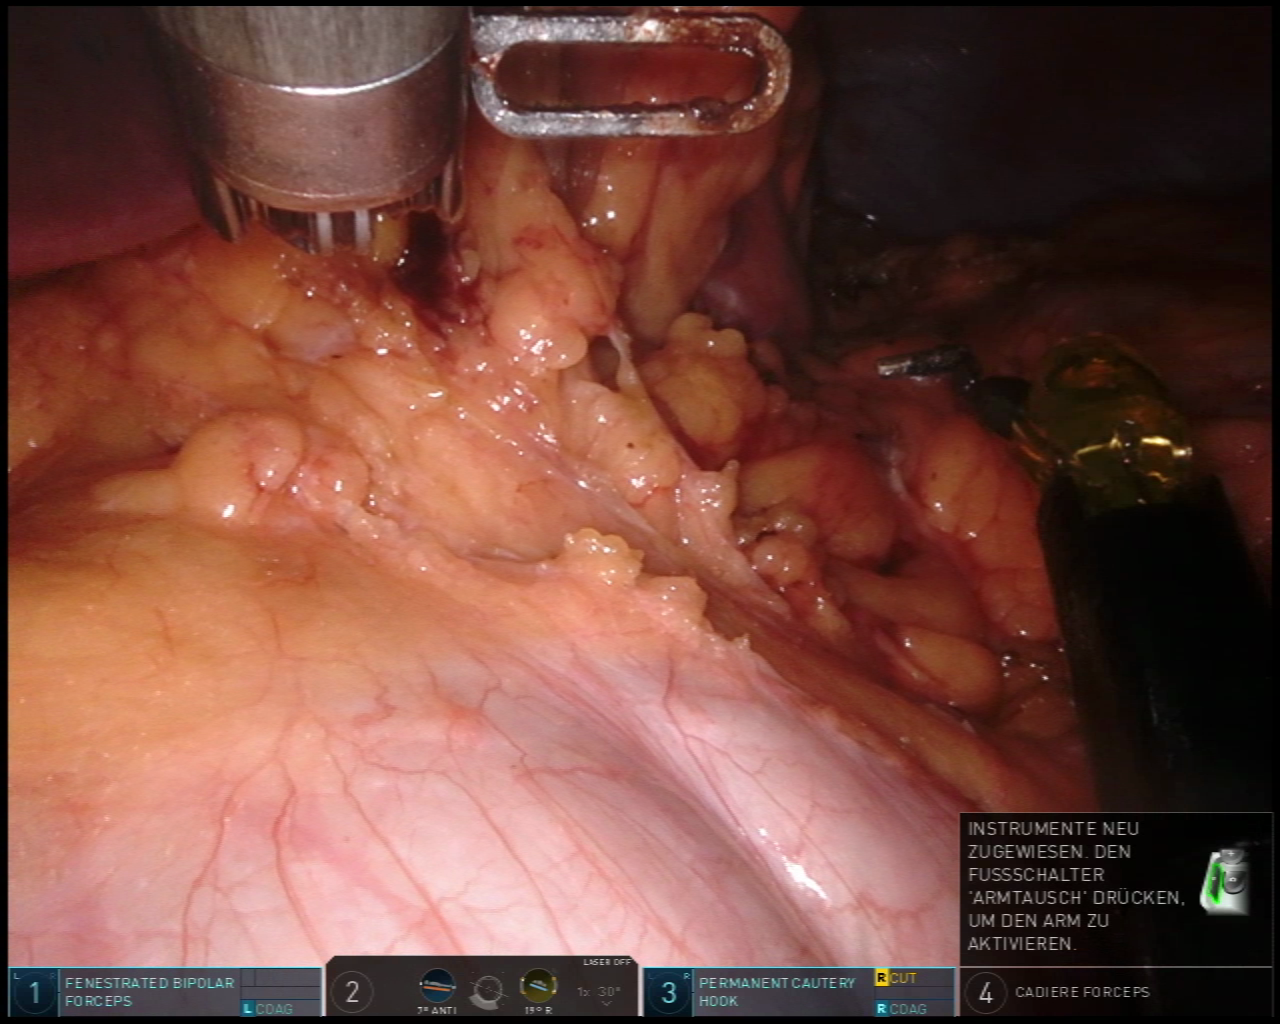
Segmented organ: liver
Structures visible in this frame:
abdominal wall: yes
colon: yes
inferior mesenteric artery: no
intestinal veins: no
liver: yes
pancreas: no
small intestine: no
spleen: no
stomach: no
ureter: no
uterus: no
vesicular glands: no